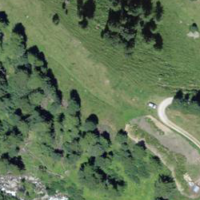
EUNIS habitat code: 26
Species observed at this site:
Turdus viscivorus